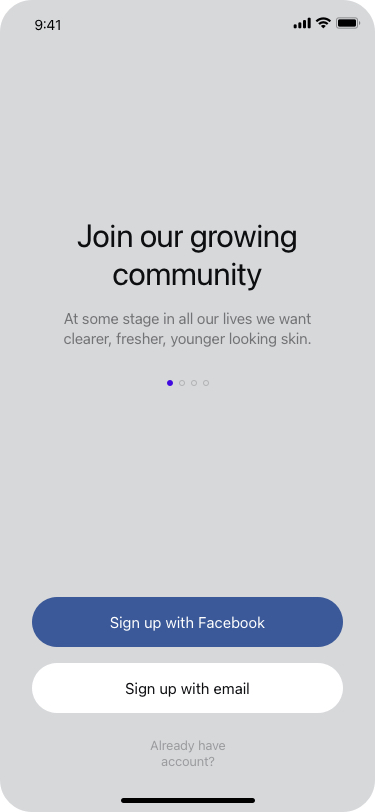
Text in this UI design:
Sign up with Facebook
Sign up with email
Already have account?
Join our growing community
At some stage in all our lives we want clearer, fresher, younger looking skin.